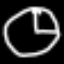
Label: clock